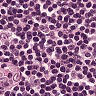
Metastatic tissue present: no